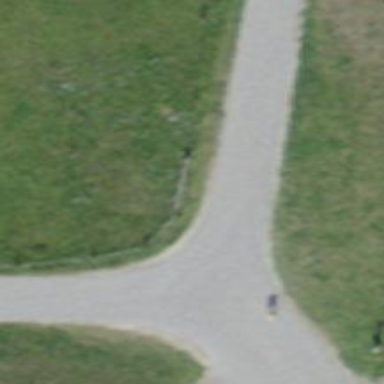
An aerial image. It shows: Emergency access point on the road.